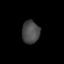
Tissue: prostate
Cell type: Myeloid cells
Senescence score: 0.7103
Nuclear area (px): 390
Mean DAPI intensity: 74.792